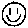
Label: smiley face